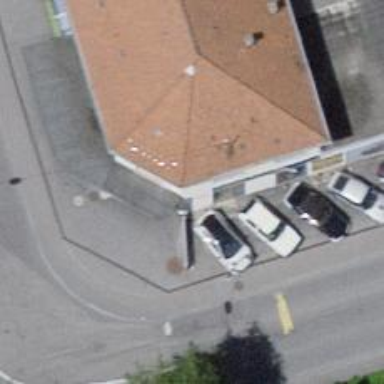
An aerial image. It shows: Car repair shop.